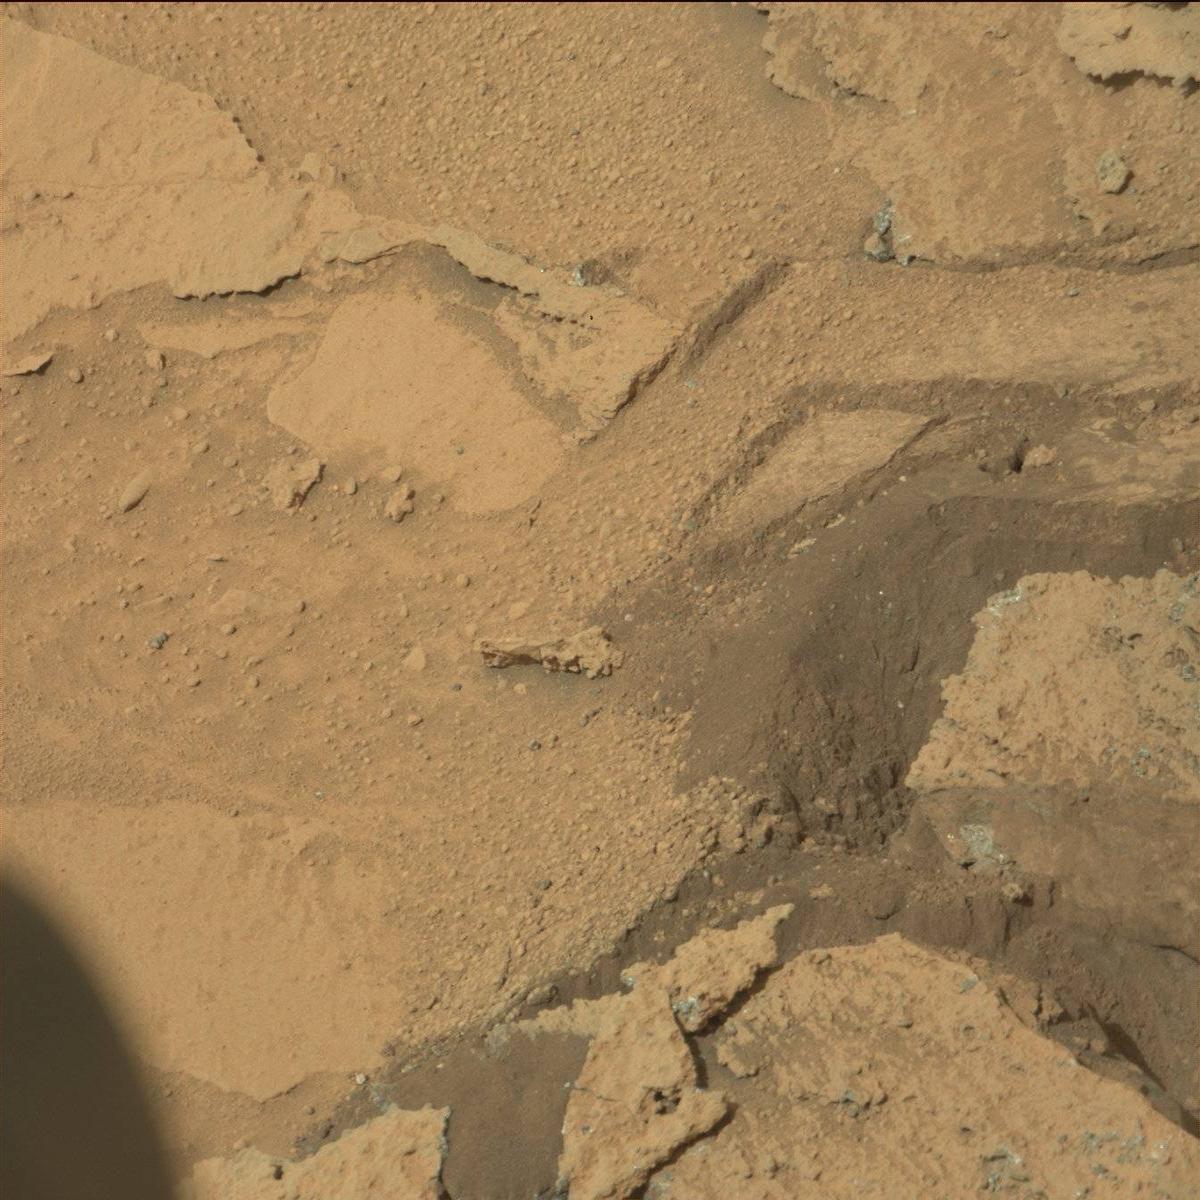
Terrain classes present: Bedrock, Rock, Sand / Soil